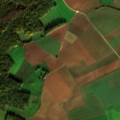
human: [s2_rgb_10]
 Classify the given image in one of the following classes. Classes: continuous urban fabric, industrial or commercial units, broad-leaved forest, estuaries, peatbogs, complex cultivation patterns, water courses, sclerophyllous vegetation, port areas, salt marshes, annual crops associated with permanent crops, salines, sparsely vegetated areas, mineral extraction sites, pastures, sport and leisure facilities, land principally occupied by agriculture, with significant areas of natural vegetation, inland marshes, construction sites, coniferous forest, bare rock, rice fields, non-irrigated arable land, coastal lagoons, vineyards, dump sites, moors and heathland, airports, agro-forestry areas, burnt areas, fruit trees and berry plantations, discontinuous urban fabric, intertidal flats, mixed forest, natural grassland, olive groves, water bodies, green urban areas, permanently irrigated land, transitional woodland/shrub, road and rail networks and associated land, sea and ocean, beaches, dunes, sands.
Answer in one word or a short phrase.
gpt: non-irrigated arable land, pastures, broad-leaved forest